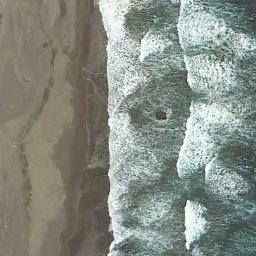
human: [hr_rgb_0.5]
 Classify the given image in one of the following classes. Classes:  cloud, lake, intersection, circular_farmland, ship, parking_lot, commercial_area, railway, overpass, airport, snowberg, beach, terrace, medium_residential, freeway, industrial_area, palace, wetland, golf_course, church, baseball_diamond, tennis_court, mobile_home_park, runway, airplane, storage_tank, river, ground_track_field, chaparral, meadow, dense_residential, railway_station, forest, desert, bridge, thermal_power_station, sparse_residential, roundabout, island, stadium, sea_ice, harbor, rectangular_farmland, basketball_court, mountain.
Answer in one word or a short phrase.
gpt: beach